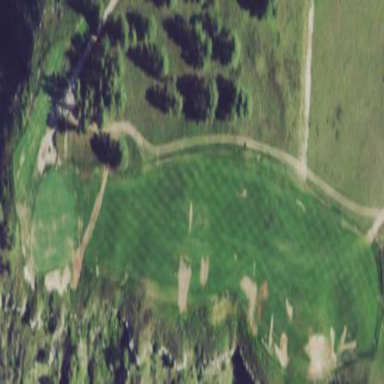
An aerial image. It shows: Golf rough area.